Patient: sex M, age 52
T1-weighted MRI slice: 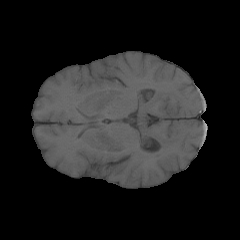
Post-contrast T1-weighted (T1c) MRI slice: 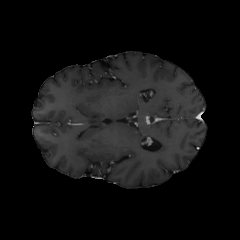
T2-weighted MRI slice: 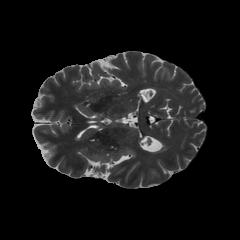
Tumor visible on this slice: yes
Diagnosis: Astrocytoma, IDH-mutant
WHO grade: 3